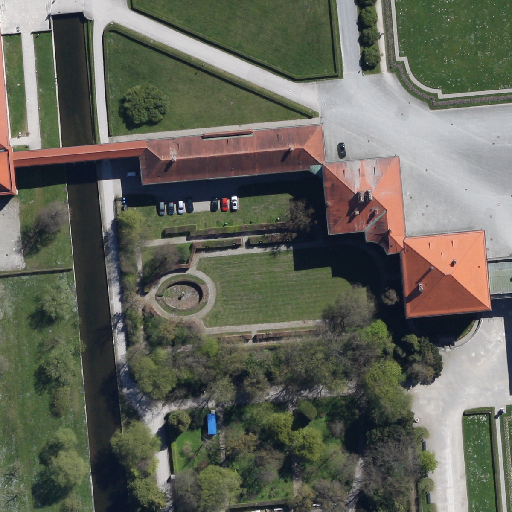
Referring expression: paved road